Interaction volume radius: 5 \u00c5
Interaction volume height: 25 \u00c5
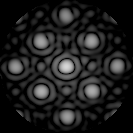
Disorder parameter: 0.09847